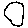
Label: circle